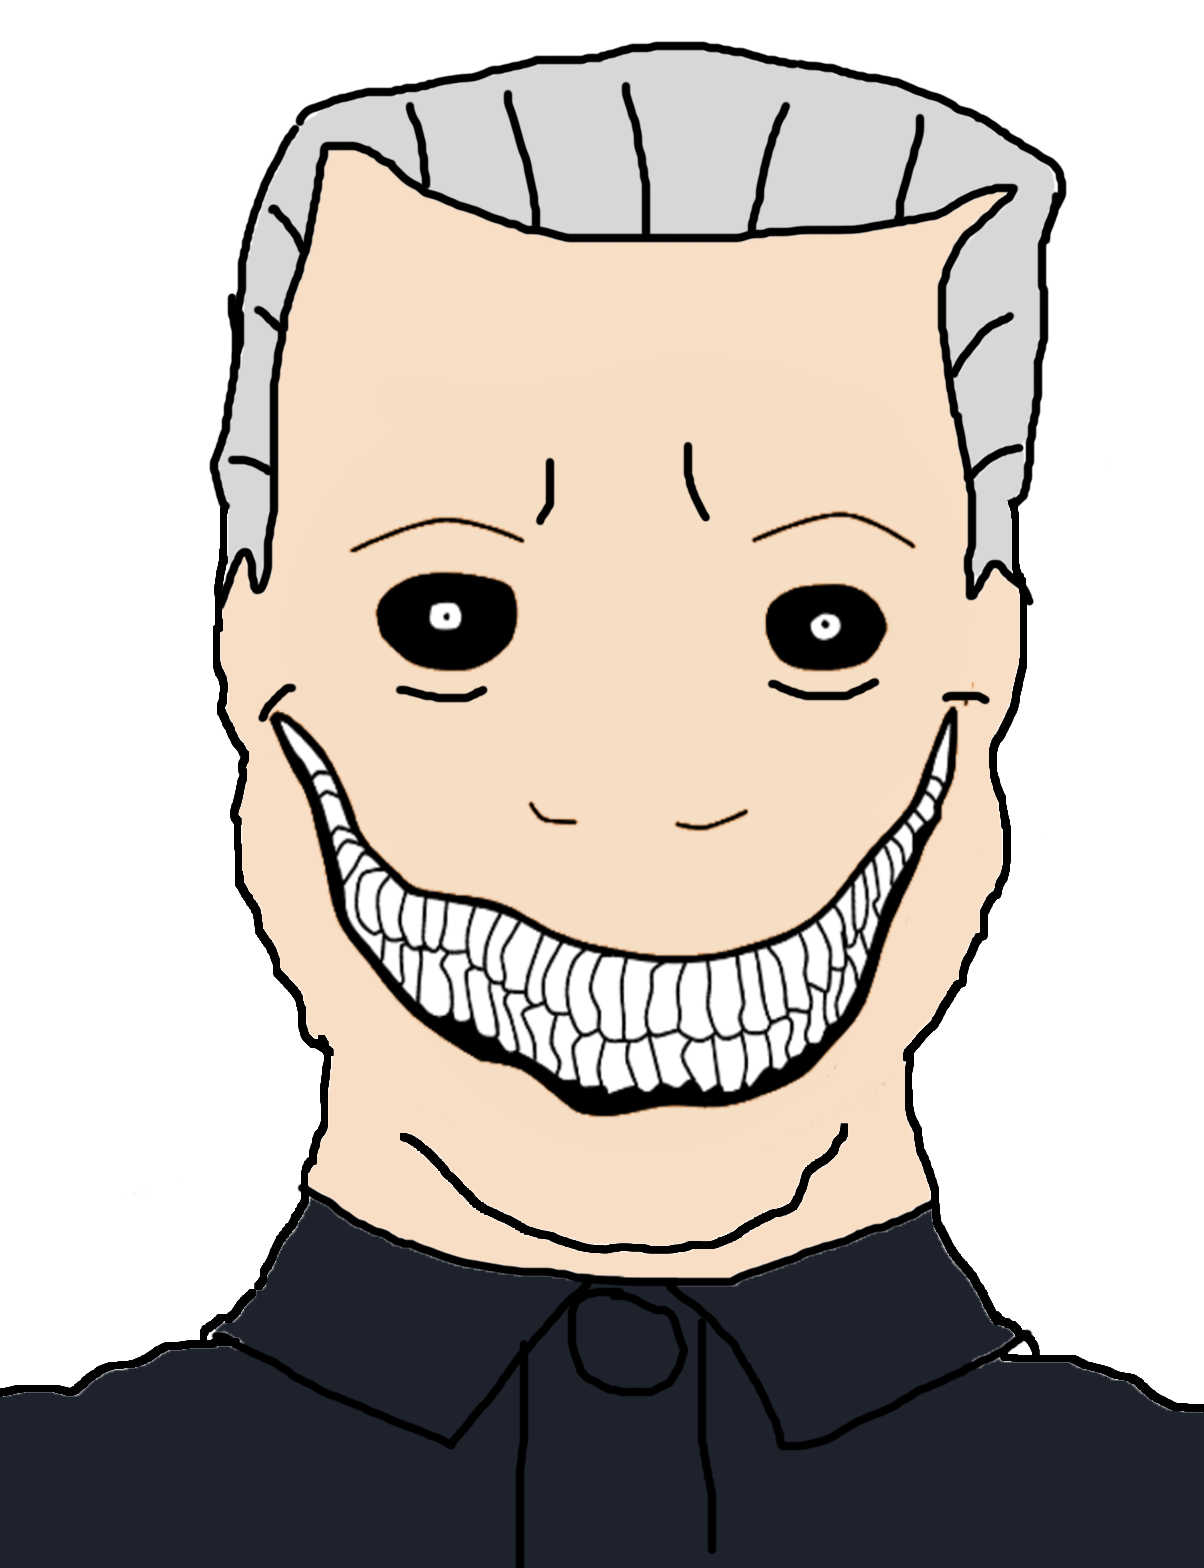
Label: 5_Oomer